Question: I'm getting into user scripting with tampermonkey and can't get through this error, any help would be appreciated.
I detect keys fine, space key triggers this function who will repeat itself as long as the key remains in the down position. The console writes the output normally for 30 seconds more or less and then there's a TypeError.
As per reputation-restriction, here's a screenshot:

User-Script:
'''
// ==UserScript==
// @name TEST STUFF--------------------
// @namespace http://tampermonkey.net/
// @version 0.1
// @description try to take over the world!
// @author You
// @run-at document-start
// @include http://*
// @include https://*
// @grant none
// ==/UserScript==
( function()
{
'use strict';
window.addEventListener ( "keydown", CaptureKeyPress );
window.addEventListener ( "keyup", CaptureKeyPress );
var Hotkeys =
{
perform: 32
};
var HotkeyToggle = false;
function CaptureKeyPress ( a )
{
if ( a.keyCode == Hotkeys.perform )
{
a.preventDefault();
a.stopPropagation();
a.cancelBubble = true;
a.stopImmediatePropagation();
if ( a.type == "keydown" && !HotkeyToggle )
{
console.clear();
HotkeyToggle = true;
perform();
}
if ( a.type == "keyup" && HotkeyToggle )
{
HotkeyToggle = false;
}
}
}
function perform()
{
if(HotkeyToggle == false) // exit
{
return 0
}
//do stuff...
console.info("working...");
if(HotkeyToggle == true) // continue after everything completes
{
setTimeout(() => {
perform()
}, 280);
return 0
}
return 1
}
} ) ();
'''
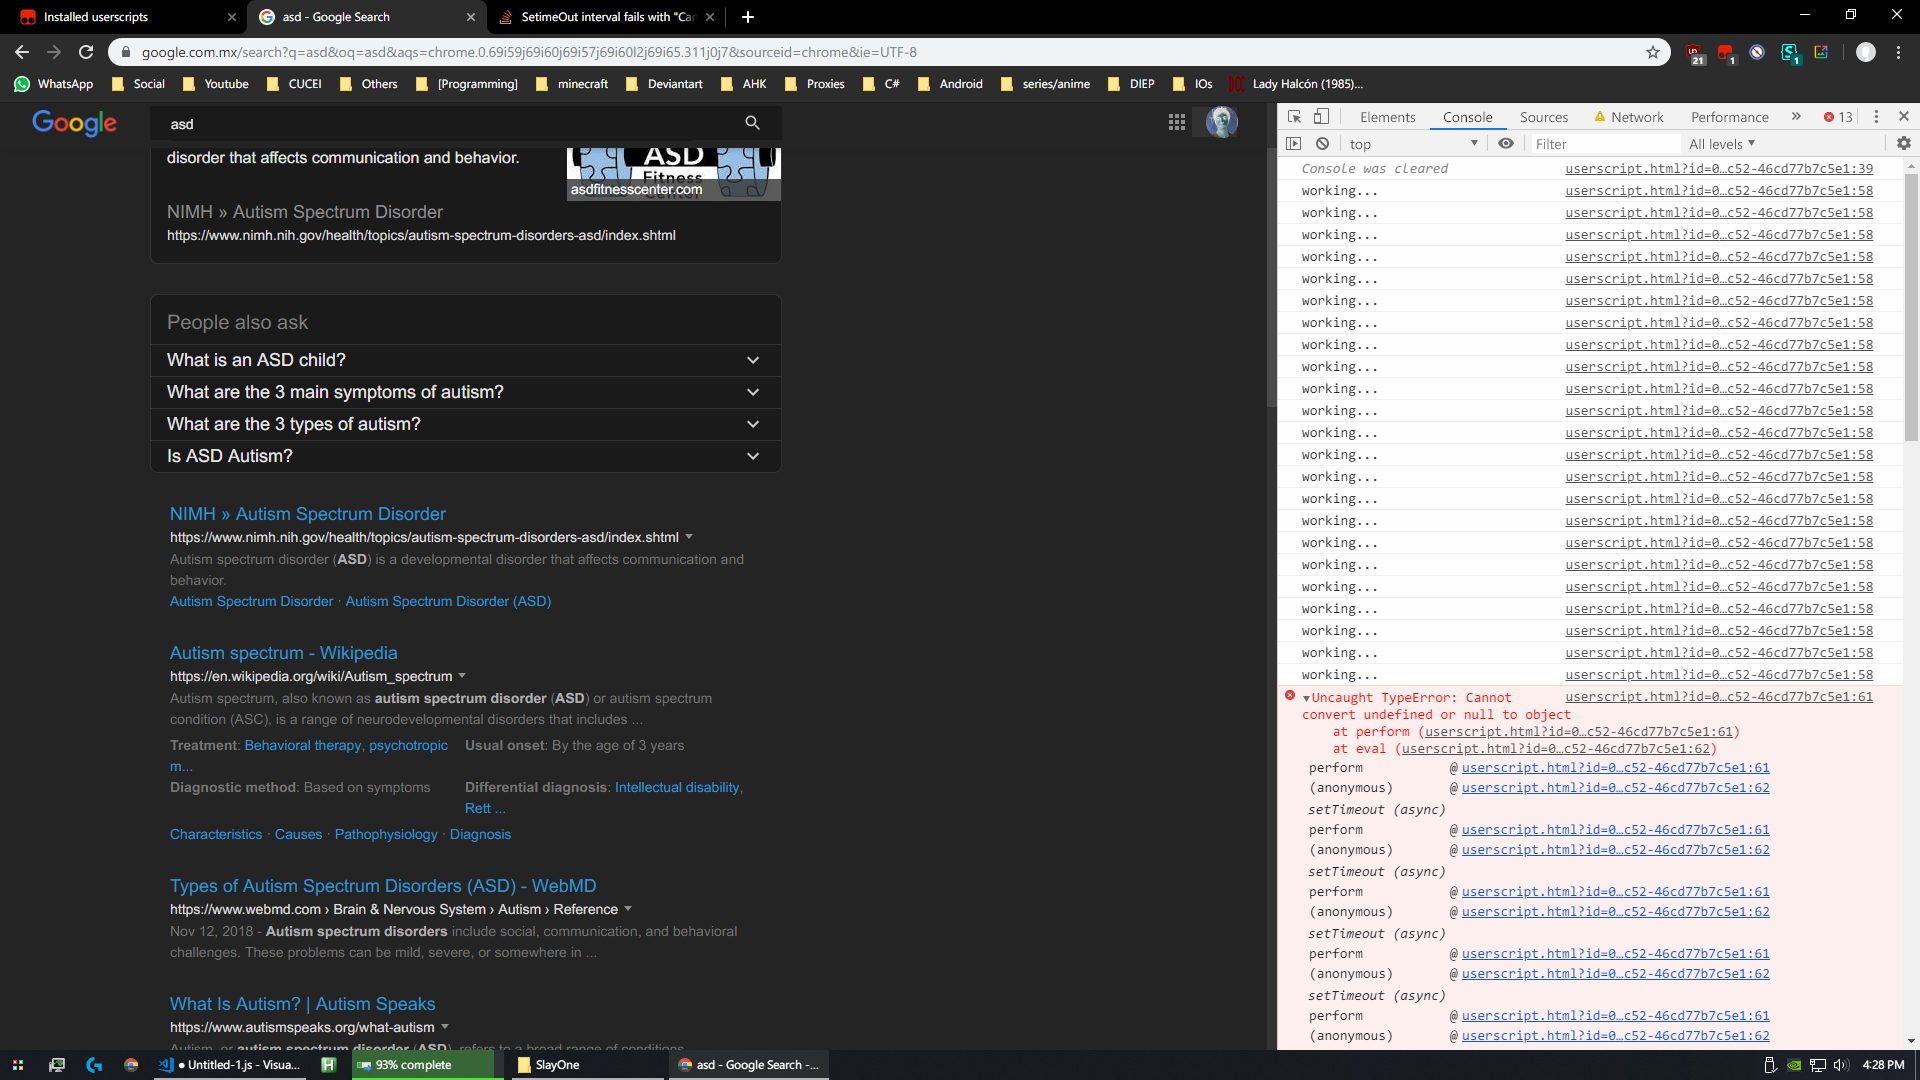
Answer: This is either a TamperMonkey-specific issue, or a new security policy/bug in Chrome itself - I've ran into the same thing and caught it in the debugger, and none of the arguments are null/undefined; setTimeout is not overriden.
Edit: A shared trait between the userscript in question and the one that I was debugging is the "recursive" use of setTimeout. I changed it to be a 'setInterval' instead, and that seems to have fixed it in my case.
<URL>